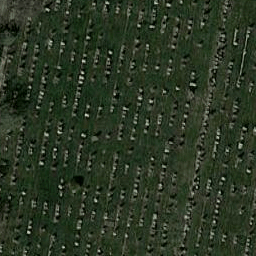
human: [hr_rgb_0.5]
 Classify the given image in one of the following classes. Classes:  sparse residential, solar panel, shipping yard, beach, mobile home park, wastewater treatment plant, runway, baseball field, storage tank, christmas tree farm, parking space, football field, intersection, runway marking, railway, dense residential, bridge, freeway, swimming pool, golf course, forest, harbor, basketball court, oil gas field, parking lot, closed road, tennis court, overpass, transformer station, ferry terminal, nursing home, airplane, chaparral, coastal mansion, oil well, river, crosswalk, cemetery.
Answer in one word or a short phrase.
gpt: cemetery